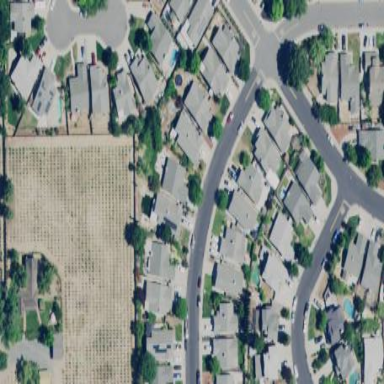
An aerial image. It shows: Residential area composed of single-family homes.